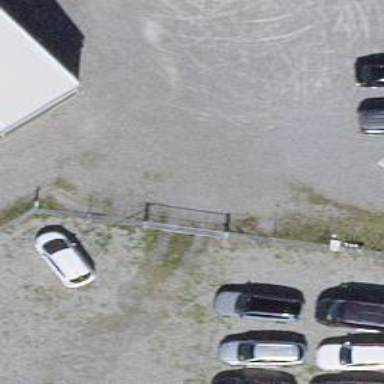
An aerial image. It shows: Gate.